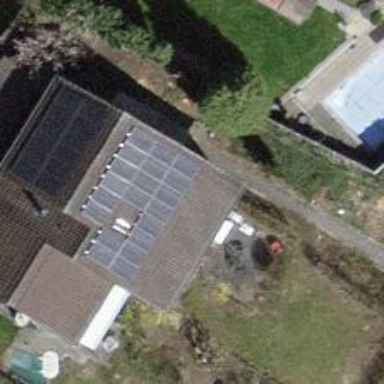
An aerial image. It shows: Solar power generator with photovoltaic panels.